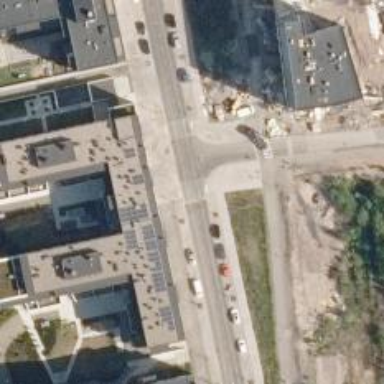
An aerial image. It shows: Asphalt cycleway.